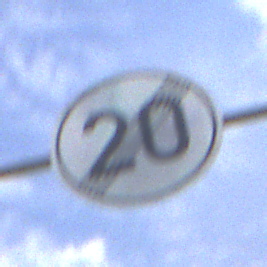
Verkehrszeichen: EndeGeschwindigkeit20
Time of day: Midday
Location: Outdoor (Nature)
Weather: PartlyCloudy
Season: NotSpecified
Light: Natural